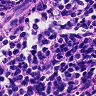
Metastatic tissue present: no